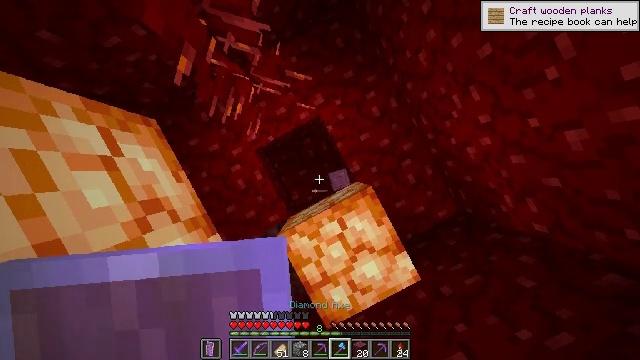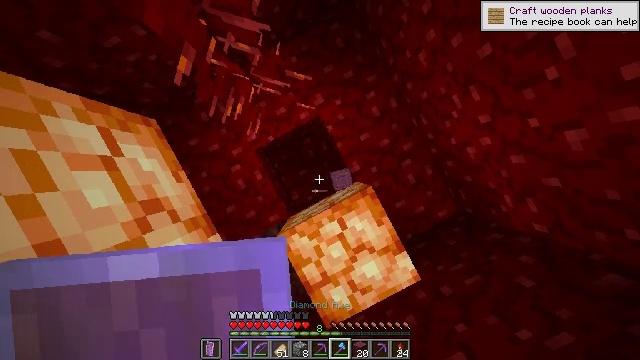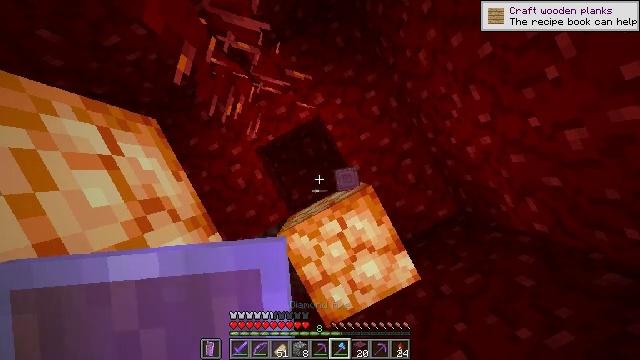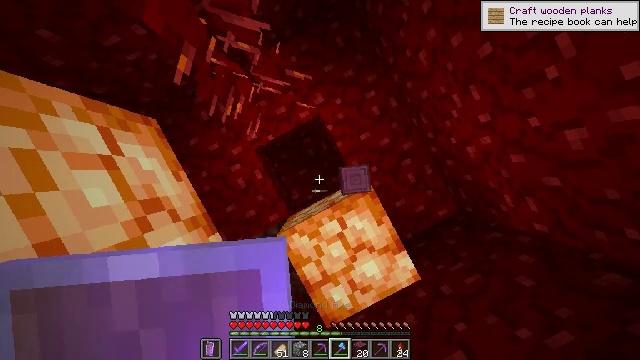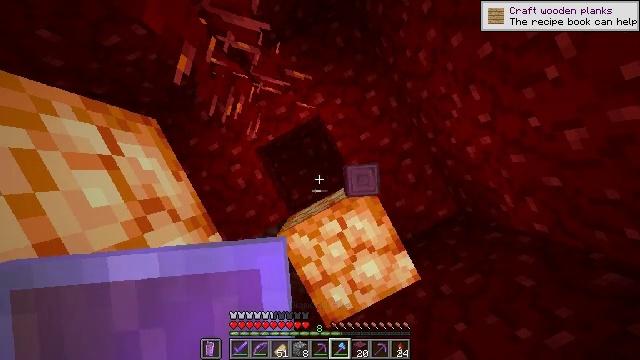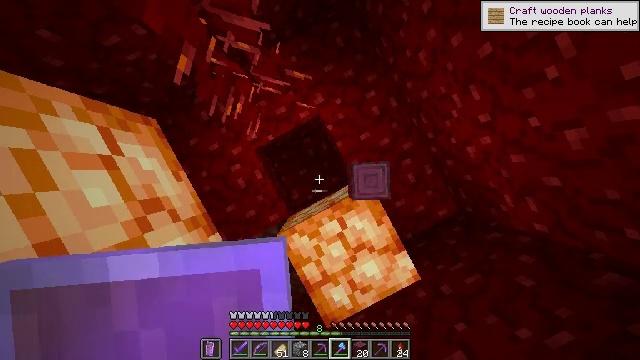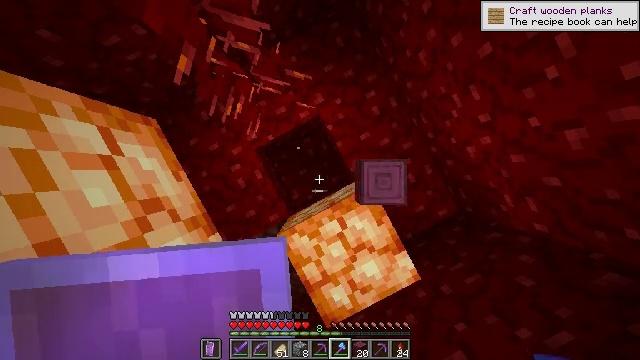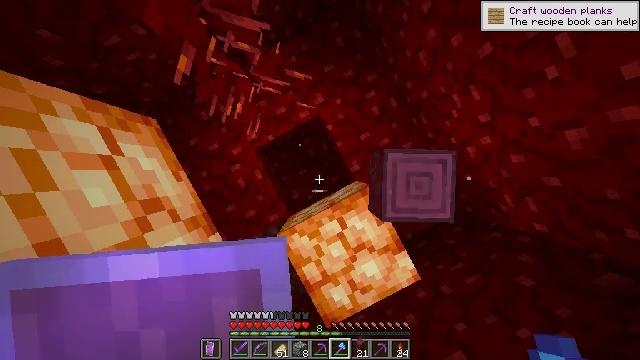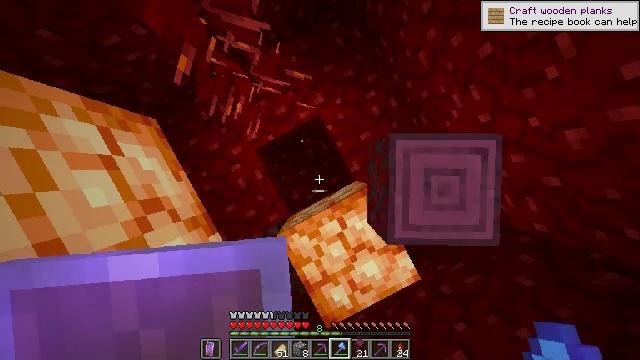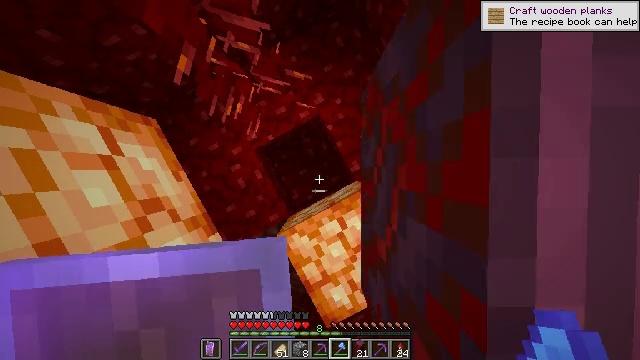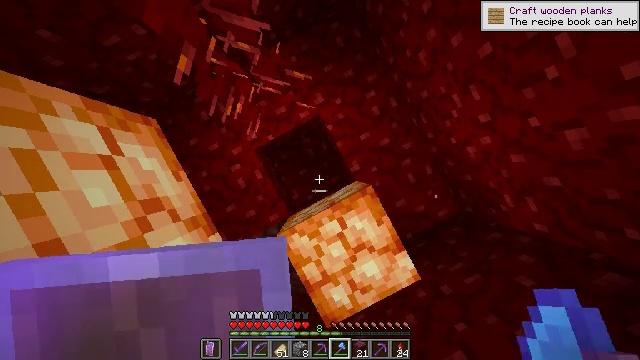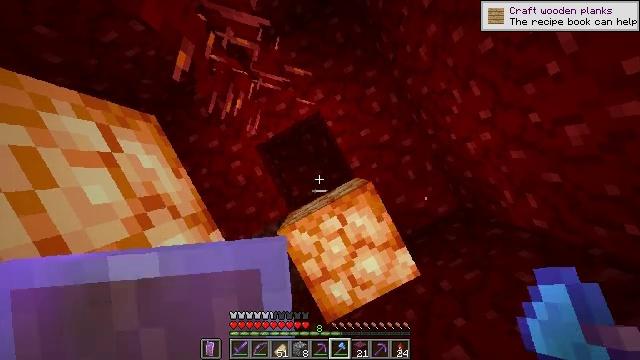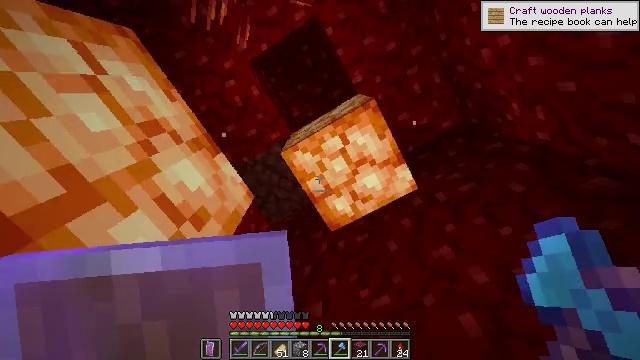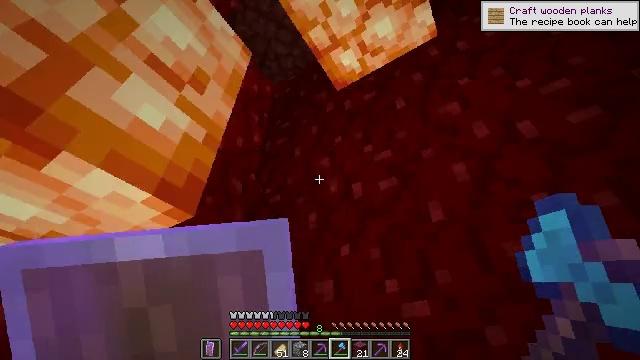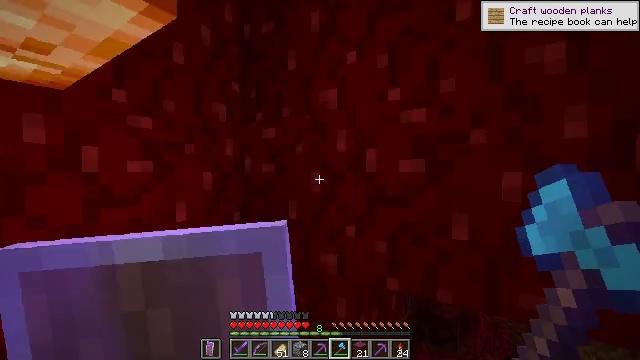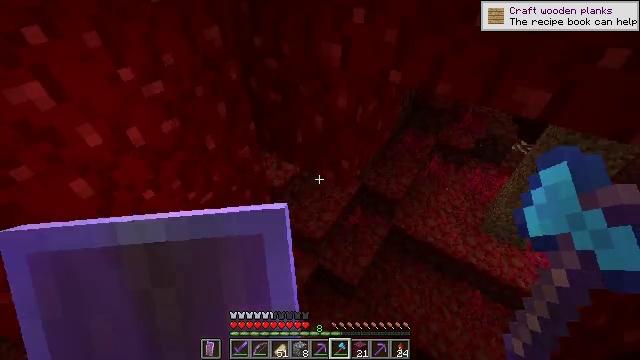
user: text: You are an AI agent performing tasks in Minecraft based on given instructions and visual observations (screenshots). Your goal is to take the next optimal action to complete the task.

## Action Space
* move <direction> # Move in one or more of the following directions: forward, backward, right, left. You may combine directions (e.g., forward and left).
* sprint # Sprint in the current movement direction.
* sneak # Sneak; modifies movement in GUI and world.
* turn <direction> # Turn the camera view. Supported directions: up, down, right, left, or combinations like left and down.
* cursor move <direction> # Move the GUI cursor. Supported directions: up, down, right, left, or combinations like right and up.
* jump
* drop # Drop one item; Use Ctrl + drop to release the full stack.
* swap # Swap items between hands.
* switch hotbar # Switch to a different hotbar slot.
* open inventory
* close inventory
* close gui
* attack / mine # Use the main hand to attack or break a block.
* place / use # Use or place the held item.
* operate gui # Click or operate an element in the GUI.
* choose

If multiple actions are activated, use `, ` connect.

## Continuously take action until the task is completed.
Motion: motion action
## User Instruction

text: Harvest crimson stem blocks.
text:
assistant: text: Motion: no_op
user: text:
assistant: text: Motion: no_op
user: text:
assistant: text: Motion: no_op
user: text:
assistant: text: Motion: no_op
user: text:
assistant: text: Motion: no_op
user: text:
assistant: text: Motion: no_op
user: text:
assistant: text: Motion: no_op
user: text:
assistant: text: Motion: no_op
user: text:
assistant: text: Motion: no_op
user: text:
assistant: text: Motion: no_op
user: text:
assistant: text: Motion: no_op
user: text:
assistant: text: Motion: turn left and down
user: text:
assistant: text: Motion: turn left and down
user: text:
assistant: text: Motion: turn down
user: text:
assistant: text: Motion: turn down
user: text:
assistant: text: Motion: turn left and down
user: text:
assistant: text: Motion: turn left and down
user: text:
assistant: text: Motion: turn left and down
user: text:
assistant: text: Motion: turn down
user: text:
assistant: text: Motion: no_op
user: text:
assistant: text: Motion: no_op
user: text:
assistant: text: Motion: no_op
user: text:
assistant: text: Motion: no_op
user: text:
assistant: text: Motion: no_op
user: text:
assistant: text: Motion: attack / mine
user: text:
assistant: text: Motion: attack / mine
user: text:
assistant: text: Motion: attack / mine
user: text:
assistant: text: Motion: attack / mine
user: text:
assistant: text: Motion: attack / mine
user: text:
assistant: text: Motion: attack / mine